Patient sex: M
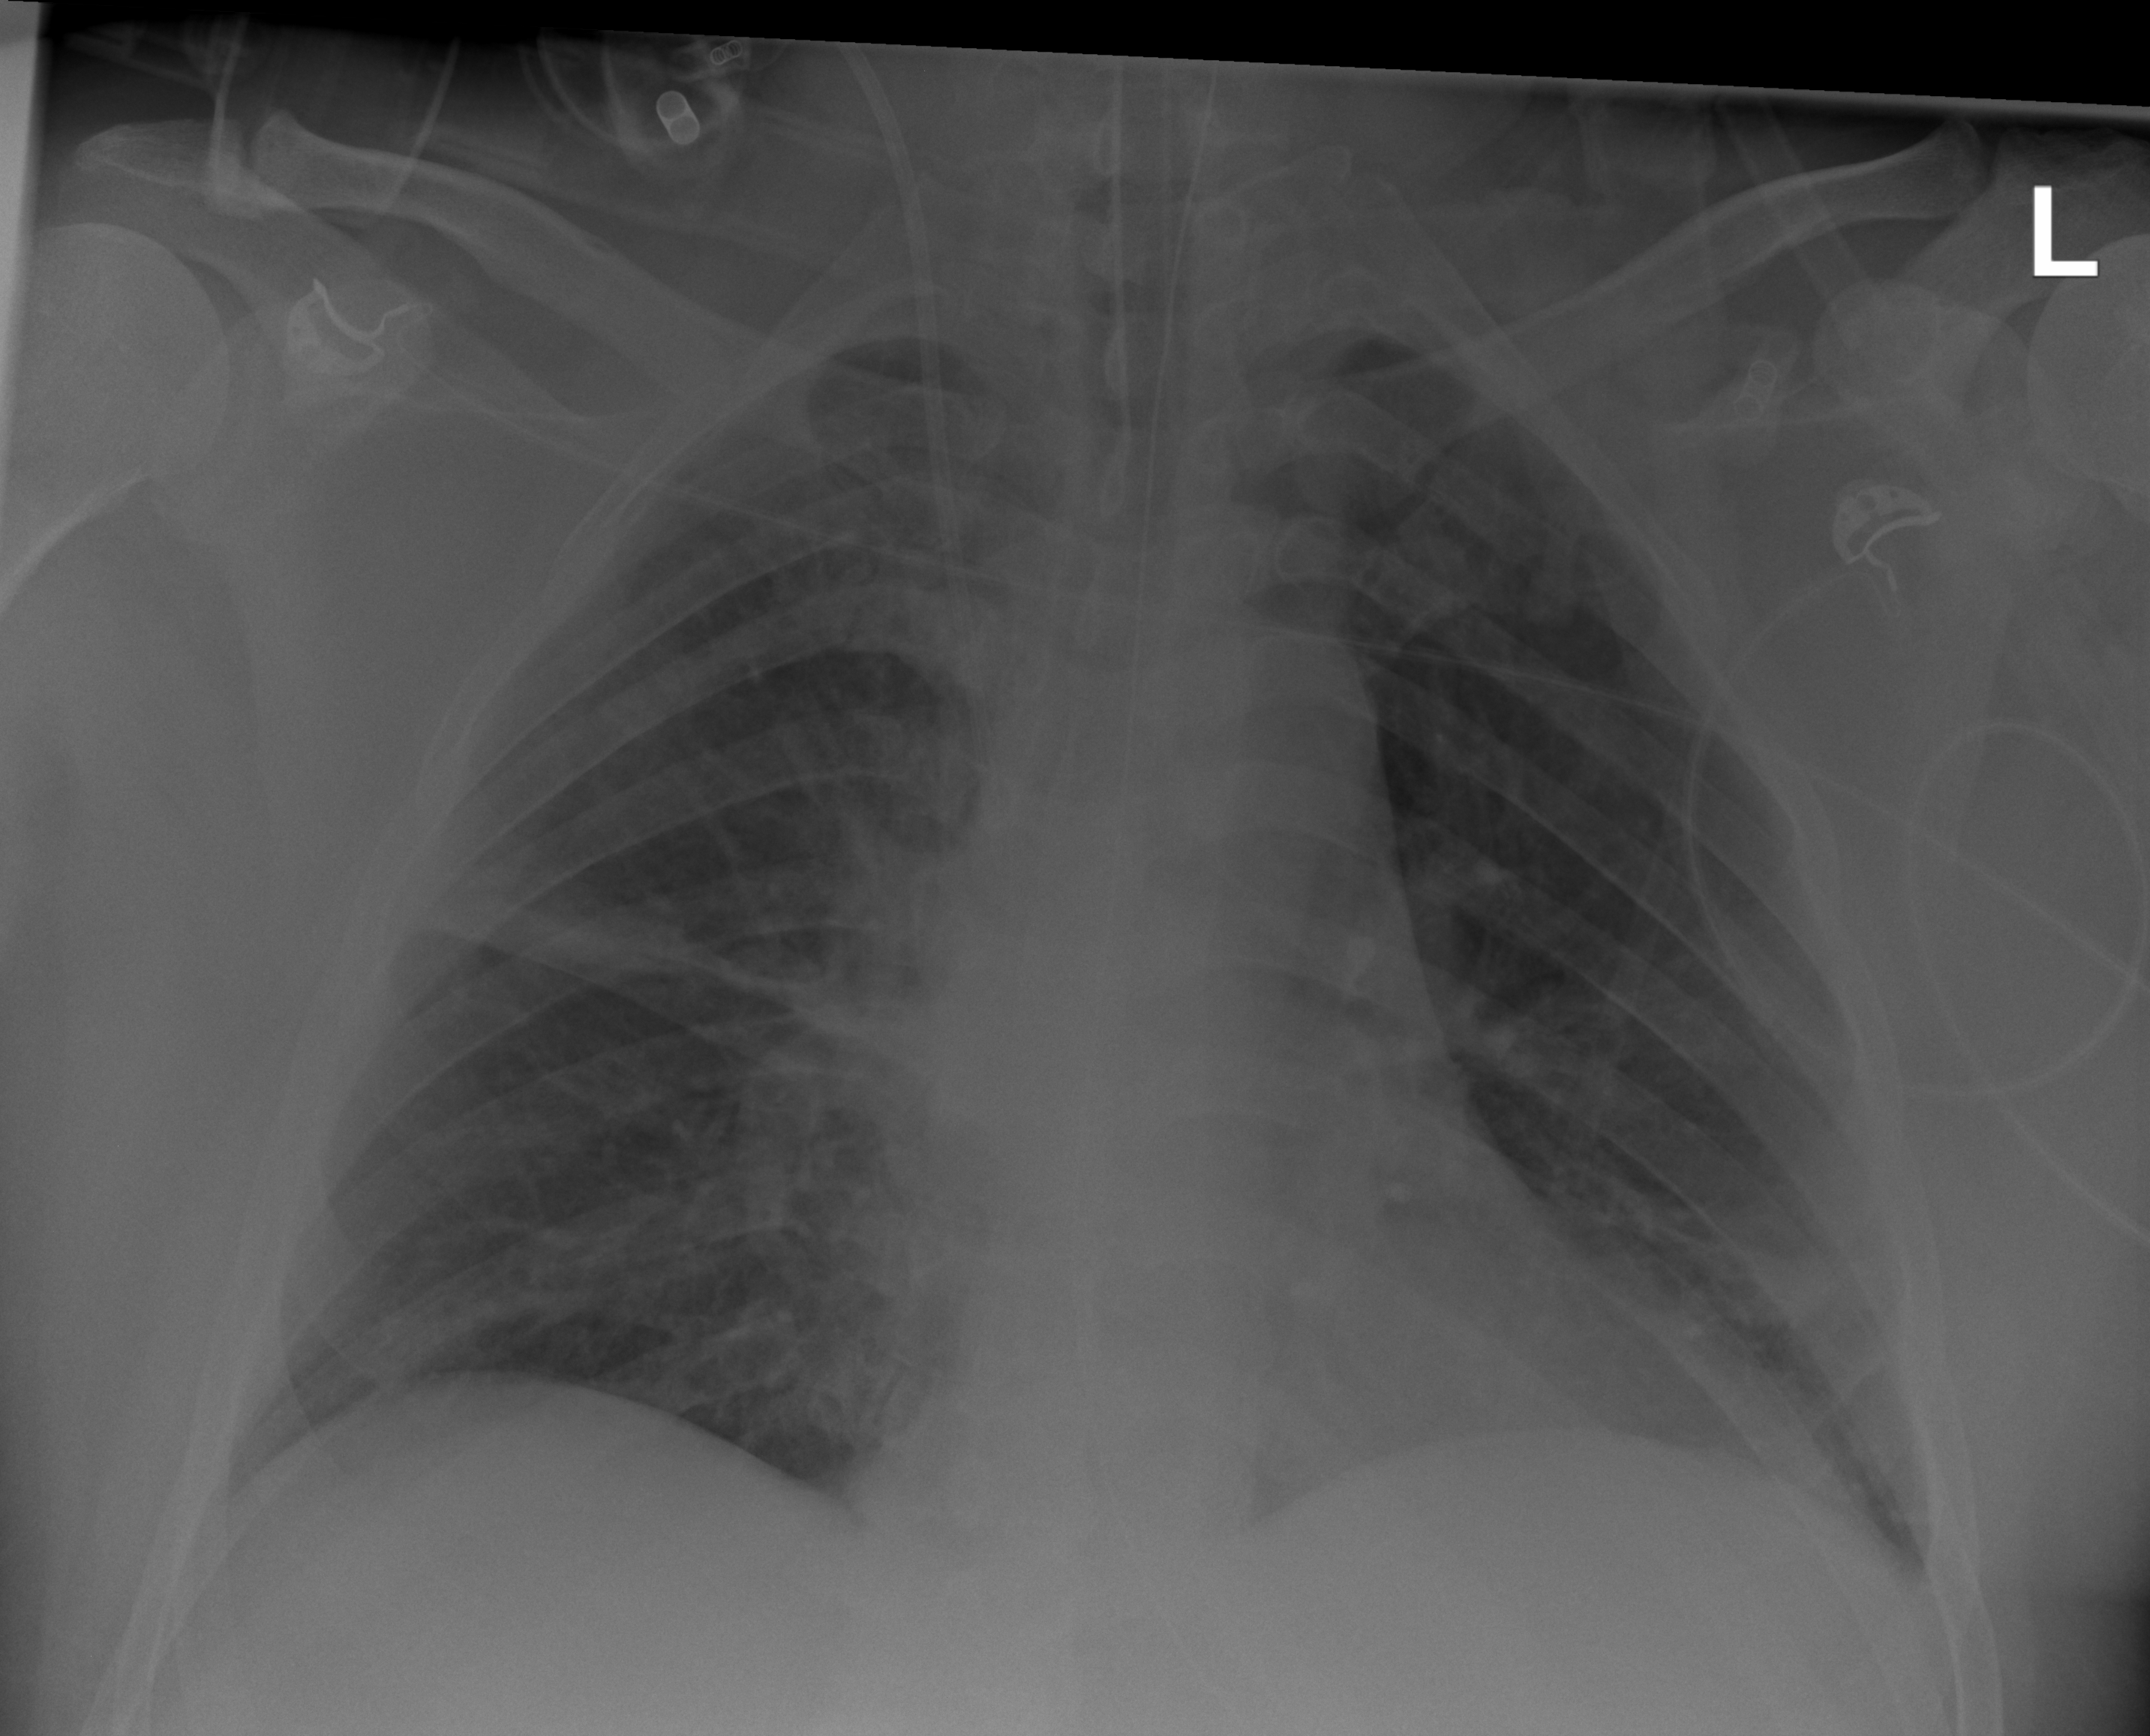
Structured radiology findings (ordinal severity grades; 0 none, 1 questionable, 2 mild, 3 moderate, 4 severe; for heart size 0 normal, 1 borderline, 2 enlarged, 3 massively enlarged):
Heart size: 1
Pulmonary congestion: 0
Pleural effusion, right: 0
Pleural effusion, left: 0
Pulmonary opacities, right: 0
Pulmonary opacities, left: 0
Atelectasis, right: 2
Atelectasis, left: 2